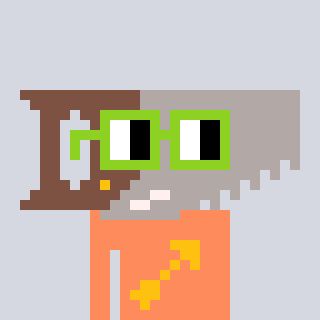
a pixel art character with square light green glasses, a saw-shaped head and a peachy-colored body on a cool background